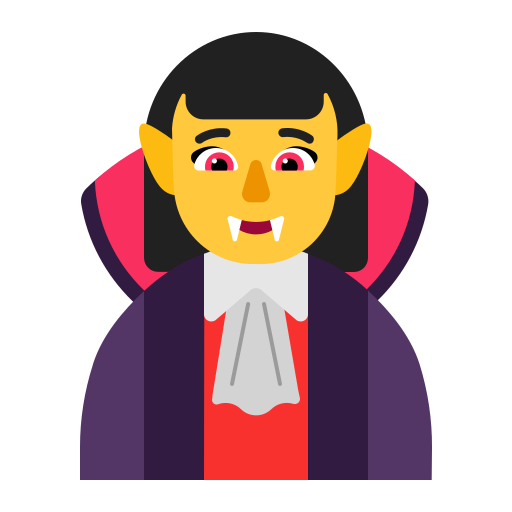
woman vampire flat default